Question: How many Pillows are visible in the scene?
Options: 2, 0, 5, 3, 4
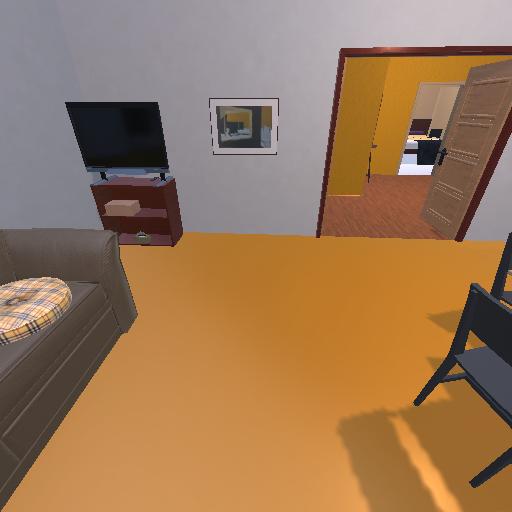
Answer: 2